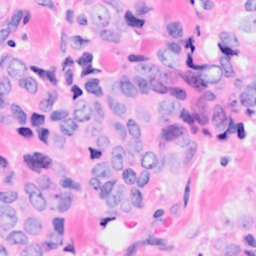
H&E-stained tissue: Breast